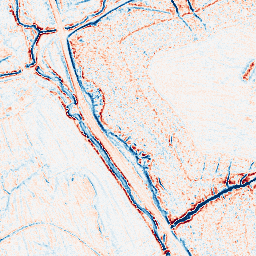
Category: edge_preserving
Decomposition family: anisotropic_diffusion
Decomposition parameters: iterations: 20
kappa: 100
gamma: 0.05
Upsampling method: sinc_blackman
Upsampling parameters: scale: 2
kernel_size: 8
Upsampling scale: 2